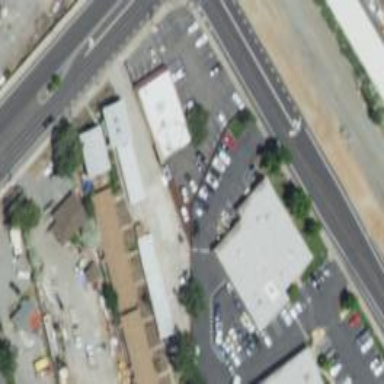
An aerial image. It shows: Retail area.